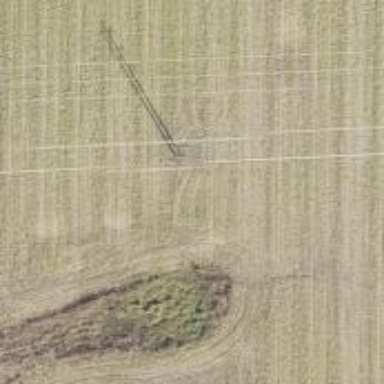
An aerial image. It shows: Power pole.